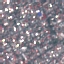
Label: Residential